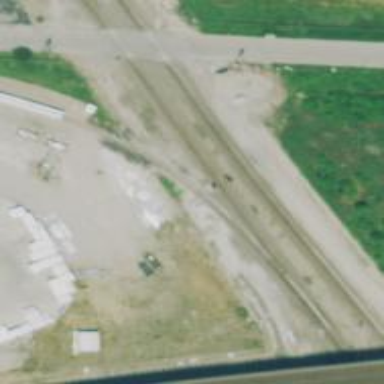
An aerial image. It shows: Railway signal.